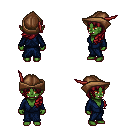
a pixel art fantasy rpg character, female body template, orc, green skin, blue robe, gold greaves, brunette left-swept hairstyle, leather cap, four views (front, back, left, right), 2x2 character sprite sheet, small pixel art, hard edges, no anti-aliasing